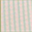
Piece: xx